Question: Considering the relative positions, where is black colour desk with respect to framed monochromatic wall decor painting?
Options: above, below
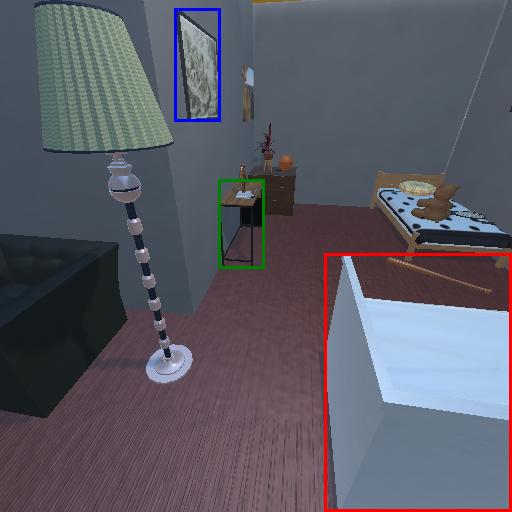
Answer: above